Question: I am using a python client to connect to C++ server over https. However when a client tries to download some file from the server I get a error reported by the server as "The client and server cannot communicate, because they do not possess a common algorithm."
The client and the server are on the same machine. The server uses the following command to create a pem file:
'''
openssl.exe" req -new -newkey rsa:1024 -days 9999 -nodes -x509 -keyout etc\filestore.pem -out etc\filestore.pem
'''
What have I tried ?
1. I have imported the pem file into the certificates folder
2. I enabled SSL2,SSL3,TL1.0,TLS 1.1,TLS1.2 in the registry
There is a url that gets generated in the server. I pasted this url in the chrome browser. Where I got a warning like:

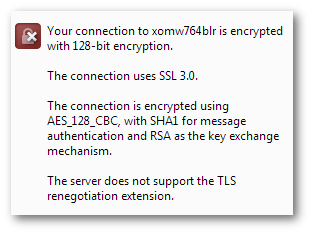
Answer: I did resolve the issue . SSLScan tool came to my rescue . SSLScan --no-failed port> gave me the list of supported ciphers that the server supported . On the client side I am using curl library calls to download the file . What I did was
'''
setOpt(new curlpp::options::SslCipherList("AES256-SHA"));
'''
which set the cipher that my server was supporting .